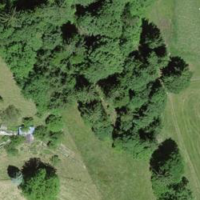
EUNIS habitat code: 52
Species observed at this site:
Lamium galeobdolon